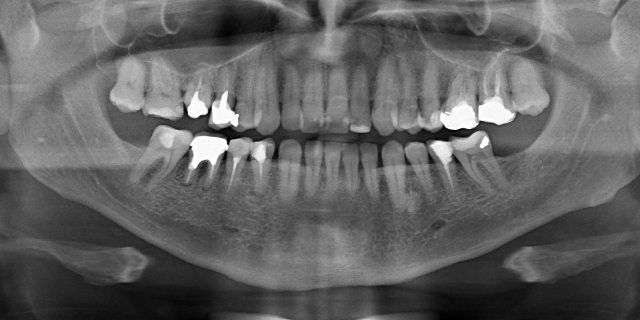
adult